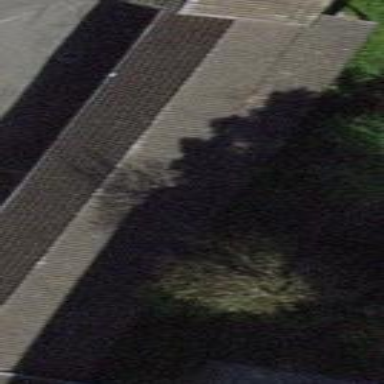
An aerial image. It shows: View of roof of building.